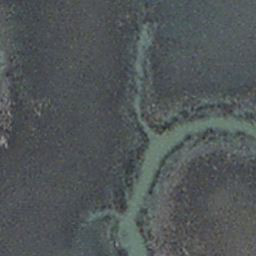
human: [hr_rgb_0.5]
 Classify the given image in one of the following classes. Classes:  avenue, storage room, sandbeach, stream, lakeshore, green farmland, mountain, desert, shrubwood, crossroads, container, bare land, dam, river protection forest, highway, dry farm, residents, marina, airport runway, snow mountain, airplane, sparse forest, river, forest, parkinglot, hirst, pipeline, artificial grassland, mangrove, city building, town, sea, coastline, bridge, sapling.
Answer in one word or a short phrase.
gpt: stream